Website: apple
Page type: customer-info-address
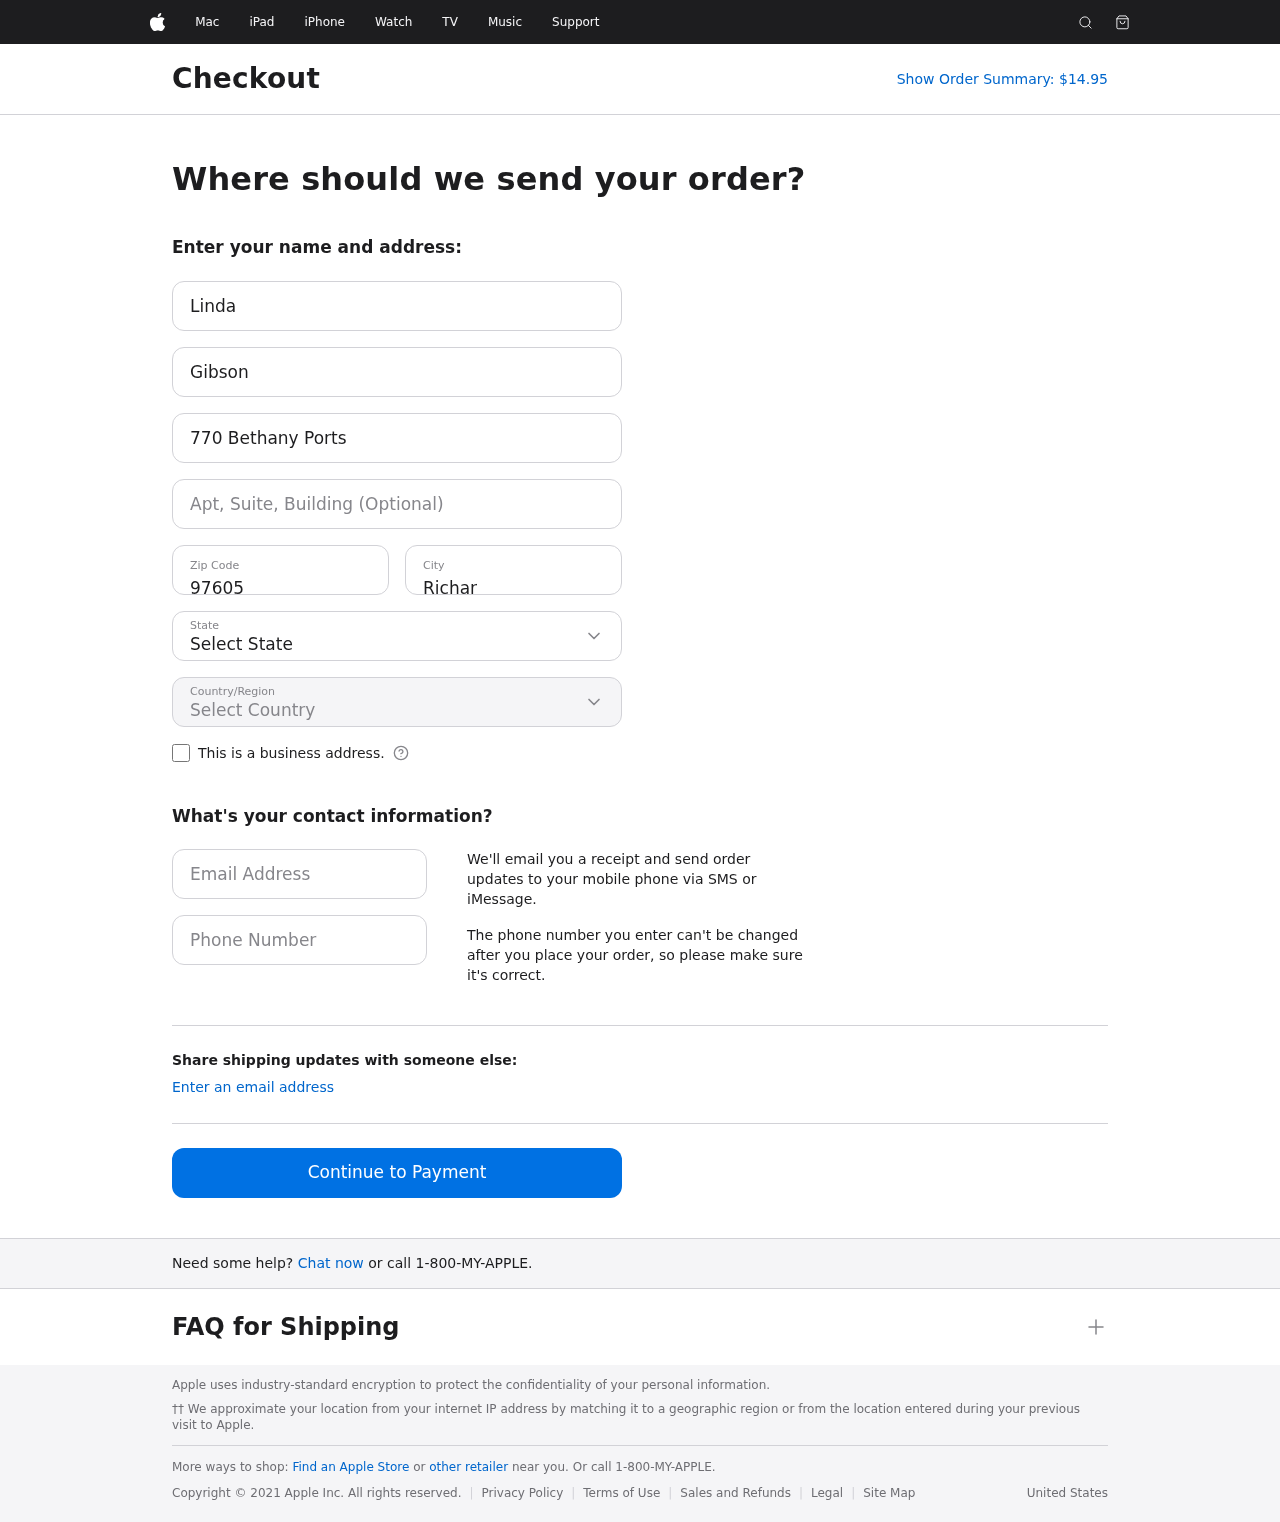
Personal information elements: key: PII_CITY
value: Richardstad
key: PII_COUNTRY
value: United States
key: PII_EMAIL
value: linda.gibson@hotmail.com
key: PII_FIRSTNAME
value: Linda
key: PII_LASTNAME
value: Gibson
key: PII_PHONE
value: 3083787590
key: PII_POSTCODE
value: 97605
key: PII_STATE
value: Mississippi
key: PII_STREET
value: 770 Bethany Ports
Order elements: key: ORDER_TOTAL
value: Show Order Summary: $14.95